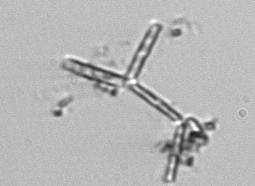
Label: Thalassionema